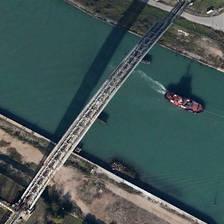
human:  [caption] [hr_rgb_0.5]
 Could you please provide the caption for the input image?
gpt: the narrow arch bridge spans the straight river which has a red ship and three black ships on it .

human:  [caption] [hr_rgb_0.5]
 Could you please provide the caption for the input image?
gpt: a red boat is sailing in the river over which is an arc bridge .

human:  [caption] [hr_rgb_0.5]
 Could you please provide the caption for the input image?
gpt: the bridge crosses thr jade green river .

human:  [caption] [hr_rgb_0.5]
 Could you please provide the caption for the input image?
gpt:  .

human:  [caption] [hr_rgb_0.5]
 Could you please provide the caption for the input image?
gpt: some green plants are in two sides of a river with a bridge over it and a red boat in it .